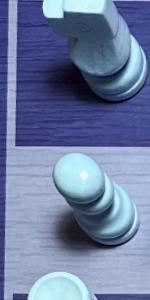
Label: Pawn_White